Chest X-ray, PA view. Patient: 39 years old, sex M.
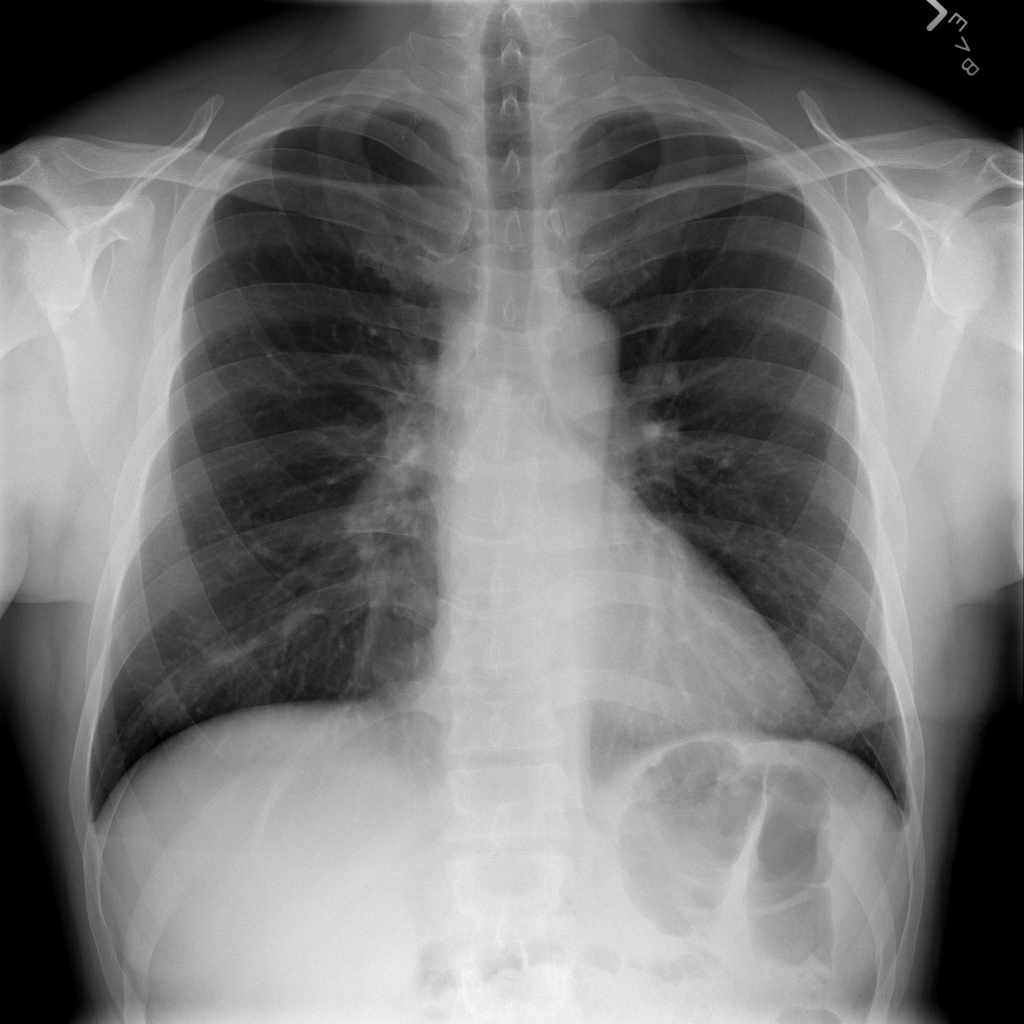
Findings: Pneumothorax